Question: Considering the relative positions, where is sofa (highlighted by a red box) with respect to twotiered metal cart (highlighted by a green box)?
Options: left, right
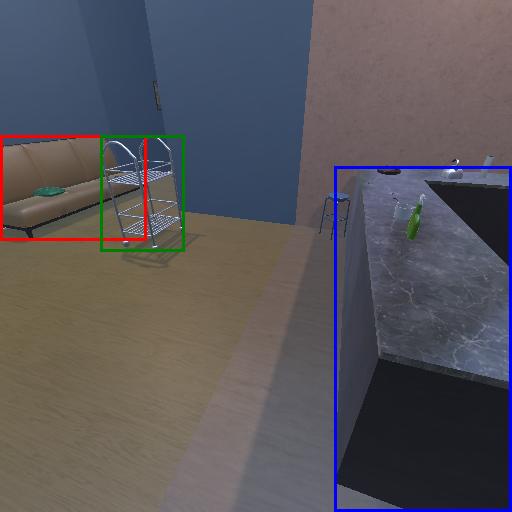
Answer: left